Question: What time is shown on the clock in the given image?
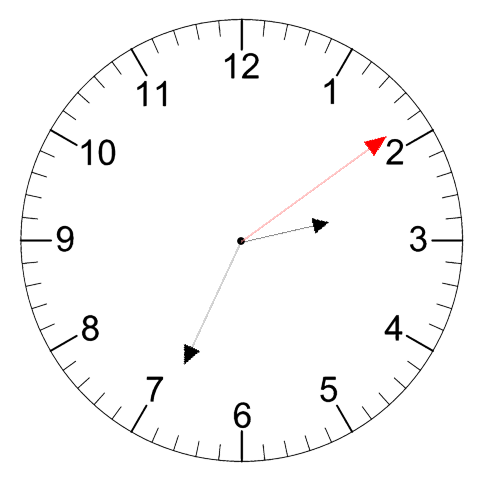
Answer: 02:34:09